Field crop: maize
Growth stage: 2
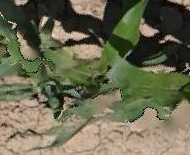
Species: maize